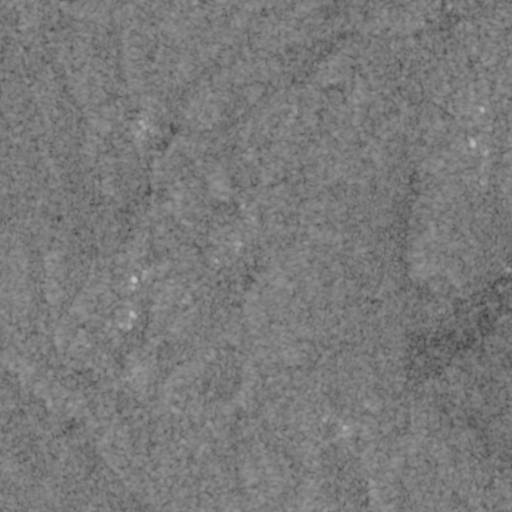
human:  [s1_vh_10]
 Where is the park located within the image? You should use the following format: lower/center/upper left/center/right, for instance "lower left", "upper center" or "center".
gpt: The park is located in the center left of the image.
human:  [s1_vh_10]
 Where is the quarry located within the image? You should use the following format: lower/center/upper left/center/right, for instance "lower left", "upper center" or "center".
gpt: The quarry is located in the upper center of the image.
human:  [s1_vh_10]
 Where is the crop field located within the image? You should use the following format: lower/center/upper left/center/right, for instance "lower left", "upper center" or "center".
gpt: There is no crop field in the image.

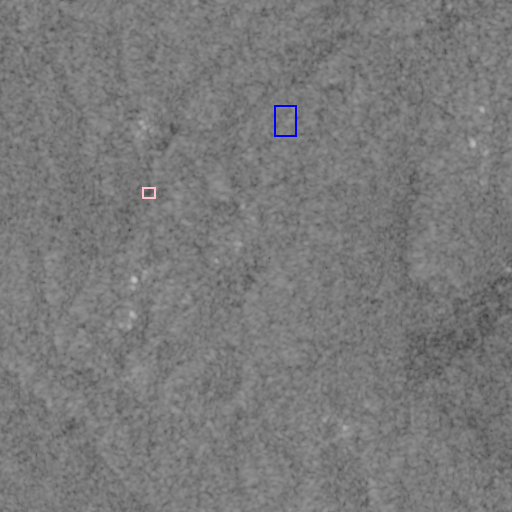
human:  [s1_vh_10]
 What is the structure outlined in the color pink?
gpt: The structure outlined in pink is a park.
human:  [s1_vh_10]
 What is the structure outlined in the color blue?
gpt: The structure outlined in blue is a quarry.
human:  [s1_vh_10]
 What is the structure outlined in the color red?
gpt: There is no red outline.